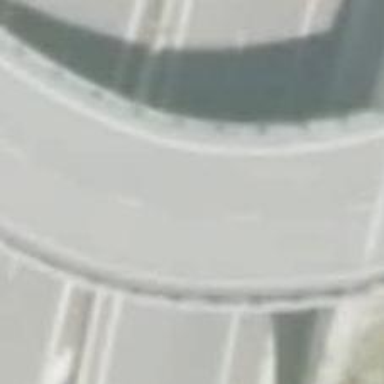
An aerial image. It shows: Asphalt road on secondary bridge that leads to roundabout.